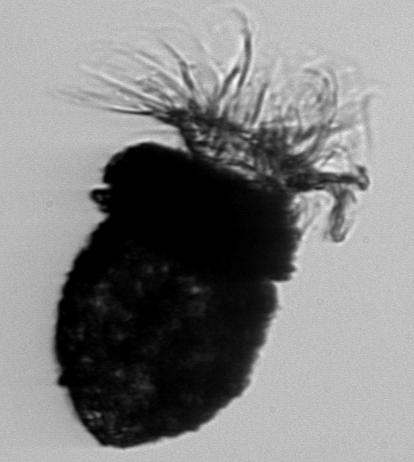
Label: Stenosemella_morphotype1